Chest X-ray:
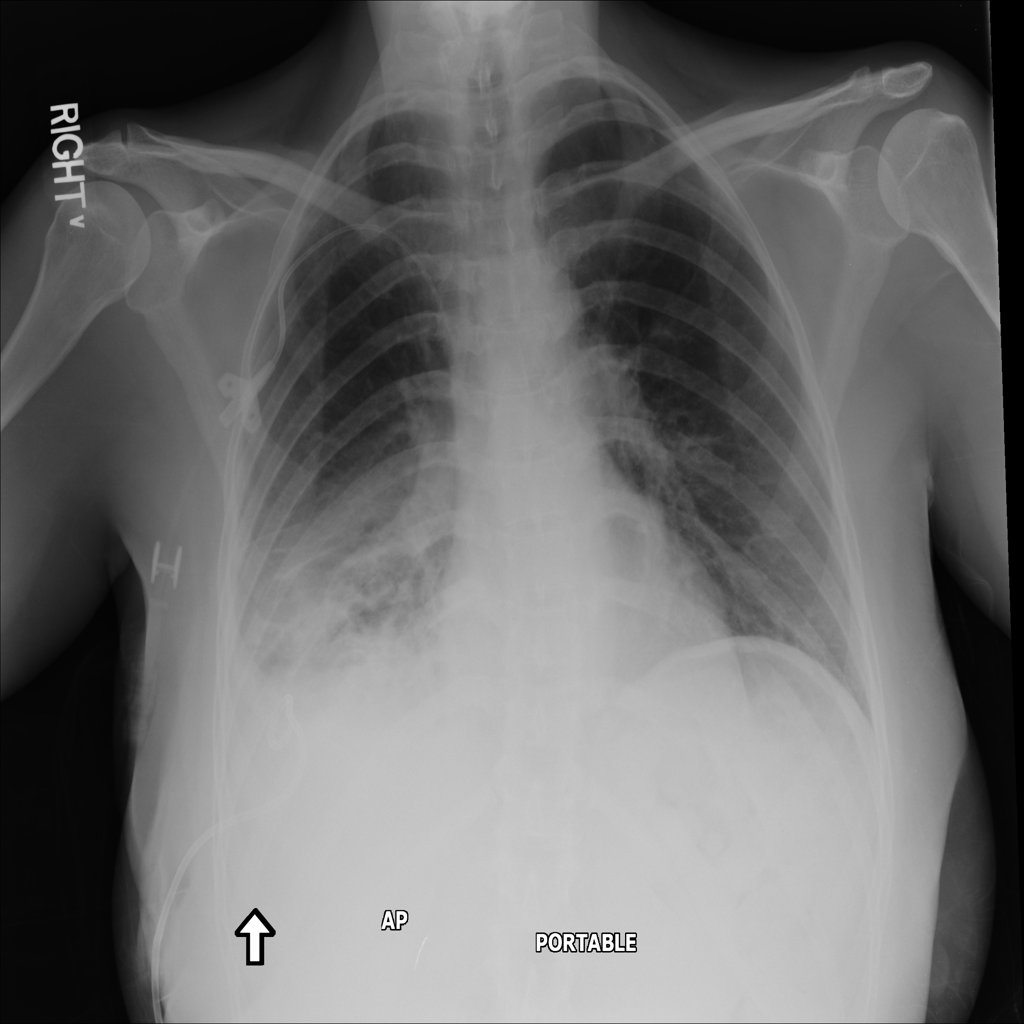
Findings: Consolidation, Effusion
No abnormal finding: no